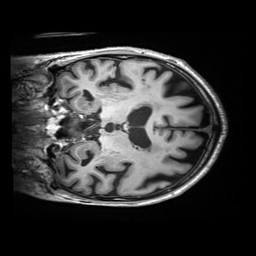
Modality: T1w
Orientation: coronal
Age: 85
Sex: male
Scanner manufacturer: siemens
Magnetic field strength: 3 T
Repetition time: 2.2 s
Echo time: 0.00245 s